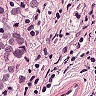
Metastatic tissue present: yes